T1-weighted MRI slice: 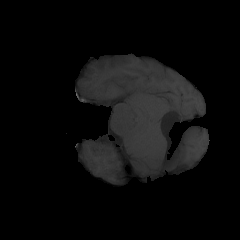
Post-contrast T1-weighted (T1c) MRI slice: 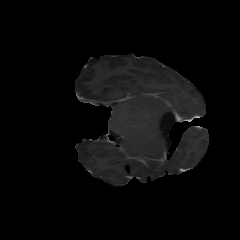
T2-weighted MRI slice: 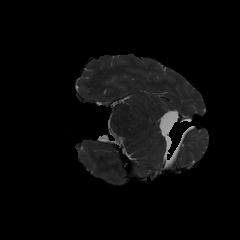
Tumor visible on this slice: no